Question: How do I get my contact form to output the message in paragraphs rather than just one big block of text? Here's how it looks when the user fills out my form (even though he used carriage return to make paragraphs):

My process.php code:
'''
<?php
$recipient = "johndoe@aol.com";
$subject = "FORM SUBMISSION";
$firstName = $_POST['firstName'];
$lastName = $_POST['lastName'];
$replyTo = $_POST['email'];
$sender = "From: $replyTo
";
$message = $_POST['message'];
$whyContact = $_POST['whyContact'];
$sender .= "MIME-Version: 1.0
";
$sender .= "Content-type: text/html; charset=us-ascii
";
$msgBody = "
<html>
<head>
<title>title here</title>
</head>
<style type='text/css'>
body{width:100% !important; -webkit-text-size-adjust:100%; -ms-text-size-adjust:100%; margin:0; padding:0;}
table td {border-collapse: collapse;}
table { border-collapse:collapse; mso-table-lspace:0pt; mso-table-rspace:0pt; }
</style>
<body>
<table cellpadding='0' cellspacing='0' border='0' style='width:100%;border-bottom:1px solid #eee;font-size:12px;line-height:135%;font-family:'Lucida Grande','Lucida Sans Unicode', Tahoma, sans-serif'>
<tr style='background-color:#F5F5F5'>
<th style='vertical-align:top;color:#222;text-align:left;padding:7px 9px 7px 9px;border-top:1px solid #eee;'>Name:</th>
<td style='vertical-align:top;color:#333;width:60%;padding:7px 9px 7px 0;border-top:1px solid #eee;'>$firstName $lastName</td>
</tr>
<tr style='background-color:#FFFFFF'>
<th style='vertical-align:top;color:#222;text-align:left;padding:7px 9px 7px 9px;border-top:1px solid #eee;'>Email:</th>
<td style='vertical-align:top;color:#333;width:60%;padding:7px 9px 7px 0;border-top:1px solid #eee;'>$replyTo</td>
</tr>
<tr style='background-color:#F5F5F5'>
<th style='vertical-align:top;color:#222;text-align:left;padding:7px 9px 7px 9px;border-top:1px solid #eee;'>What are you contacting us about?</th>
<td style='vertical-align:top;color:#333;width:60%;padding:7px 9px 7px 0;border-top:1px solid #eee;'>$whyContact</td>
</tr>
<tr style='background-color:#FFFFFF'>
<th style='vertical-align:top;color:#222;text-align:left;padding:7px 9px 7px 9px;border-top:1px solid #eee;'>Message:</th>
<td style='vertical-align:top;color:#333;width:60%;padding:7px 9px 7px 0;border-top:1px solid #eee;'>$message</td>
</tr>
</table>
</body>
</html>
";
mail($recipient, $subject, $msgBody, $sender);
?>
'''
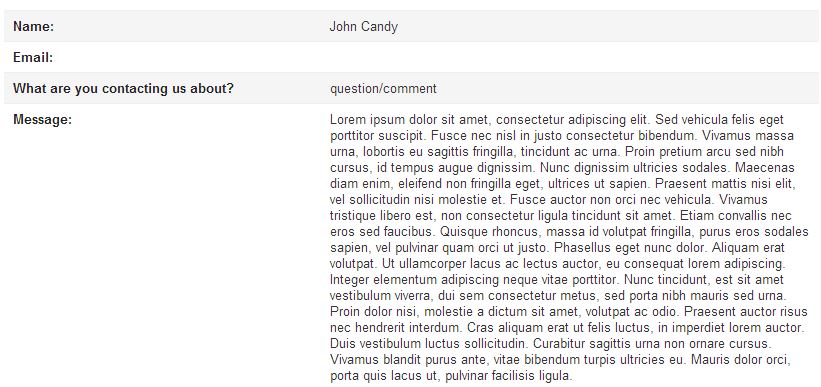
Answer: Maybe try
'''
$message = nl2br($_POST['message']);
'''
PHP new line to BR <URL>